Question: I am attempting to execute a MYSQL statement which will allow a user to view all details of a 'proposal' in one table. However there are about 5 different tables I need to connect and the there are two conditions:
Condition 1: source must equal 'Supervisor'
Condition 2: a record in the table 'record' must not exist.
This is my attempt so far for some of the tables which keeps getting an error in the sql query builder in phpMyAdmin:
'''
SELECT p.proposal_id, p.proposal_title, p.description, t.tag_code, c.course_title, u.forename, u.surname, FROM proposal p
LEFT JOIN proposal_tags t USING (proposal_id)
LEFT JOIN course_details c USING (course_code)
LEFT JOIN user u USING (user_record_id);
'''
The Table Structure is as follows:
'**proposal**' ('proposal_id', 'source', 'proposal_title', 'description', 'date_added', 'course_code', 'user_record_id')
'**proposal_tags**' ('proposal_id', 'tag_code')
'**tag_details**' ('tag_code', 'tag_title')
'**user_details**' ('user_record_id', 'forename', 'surname')
'**course_details**' ('course_code', 'course_title')
I would like the table to look like this:

Any help would be much appreciated.
Thanks in advance guys!!
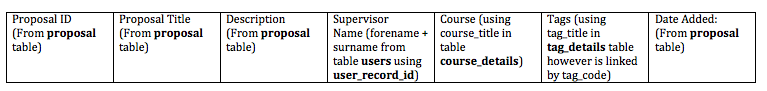
Answer: You need to join the 'tag_details' table as well with the 'proposal_tags' and for 'Supervisor Name' you can use 'concat' function something as
'''
SELECT
p.proposal_id as 'Proposal Id',
p.proposal_title as 'Proposal Title',
p.description as Description,
concat(u.forename,' ', u.surname) as 'Supervisor Name',
c.course_title as Course,
t.tag_title as Tags,
p.date_added as 'Date Added'
FROM proposal p
LEFT JOIN proposal_tags pt on pt.proposal_id = p.proposal_id
LEFT JOIN tag_details t on t.tag_code = pt.tag_code
LEFT JOIN course_details c on c.course_code = p.course_code
LEFT JOIN user u on u.user_record_id = p.user_record_id
'''